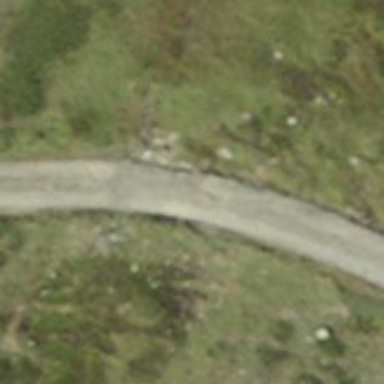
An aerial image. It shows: Gravel track with grade 3 tracktype.